Question: I need to change the URL of an object, but I have neither the source code nor any getters and setters for this object. I am able to see the values in the Eclipse debugger, but I don't have any way to modify it.
The variable 'port' receives an object (which implements the 'DwsSoap' interface) that I do not have the source code to access.
'''
DwsSoap port = service.getDwsSoap();
'''
There is a field within this object that I want to change called 'address', but I'm not sure how to change it or retrieve it.

In order to access 'address', I need to access first the 'h' field (shown in the image above). This is how I tried to do it:
'''
Object h = PropertyUtils.getProperty(port, "h");
'''
But I get a 'NoSuchMethodException':
'''
java.lang.NoSuchMethodException: Unknown property 'h'
'''
Is there a way that I can access and change 'address' on this variable?
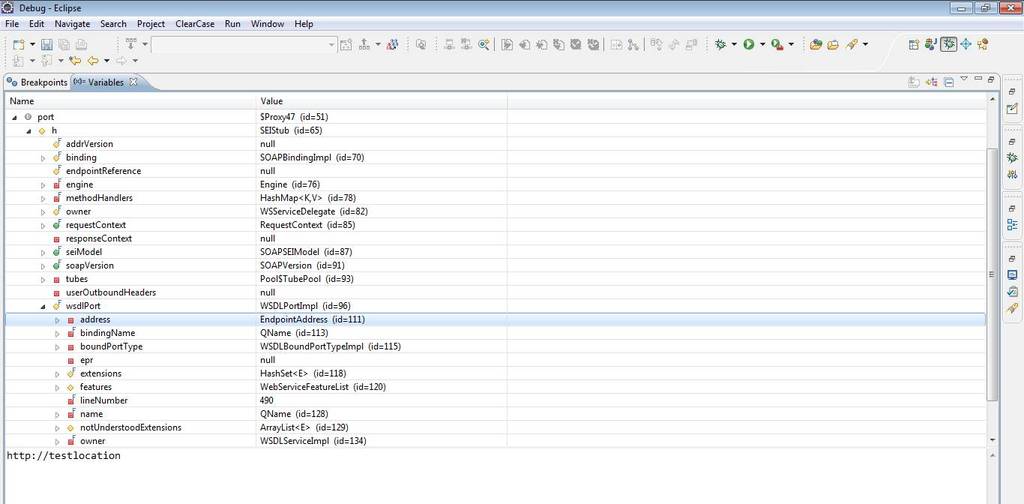
Answer: I ended up changing the endpoint address for the wsdl through java like this:
'''
String sharePointDWSLocation = spDir + "_vti_bin/Dws.asmx"
DwsSoap port = service.getDwsSoap();
((BindingProvider)port).getRequestContext().put(
BindingProvider.ENDPOINT_ADDRESS_PROPERTY, sharePointDWSLocation)
'''